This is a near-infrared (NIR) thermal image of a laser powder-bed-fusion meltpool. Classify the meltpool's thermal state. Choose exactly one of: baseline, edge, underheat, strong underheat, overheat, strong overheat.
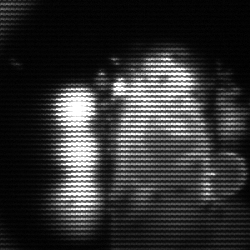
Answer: strong underheat